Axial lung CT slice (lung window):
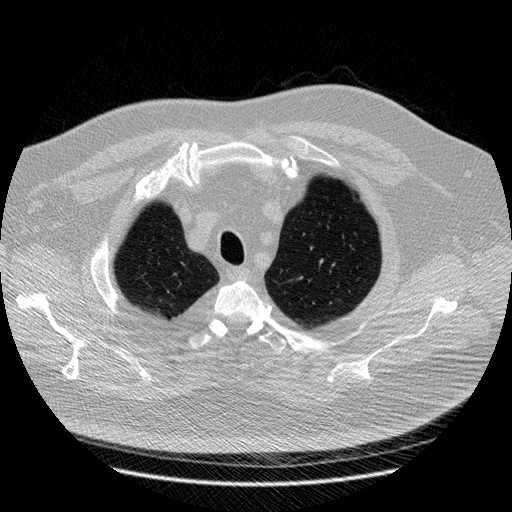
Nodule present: no